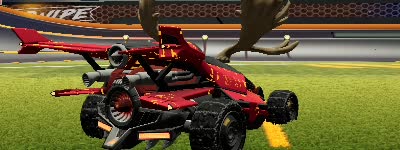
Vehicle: aftershock